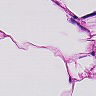
Metastatic tissue present: no